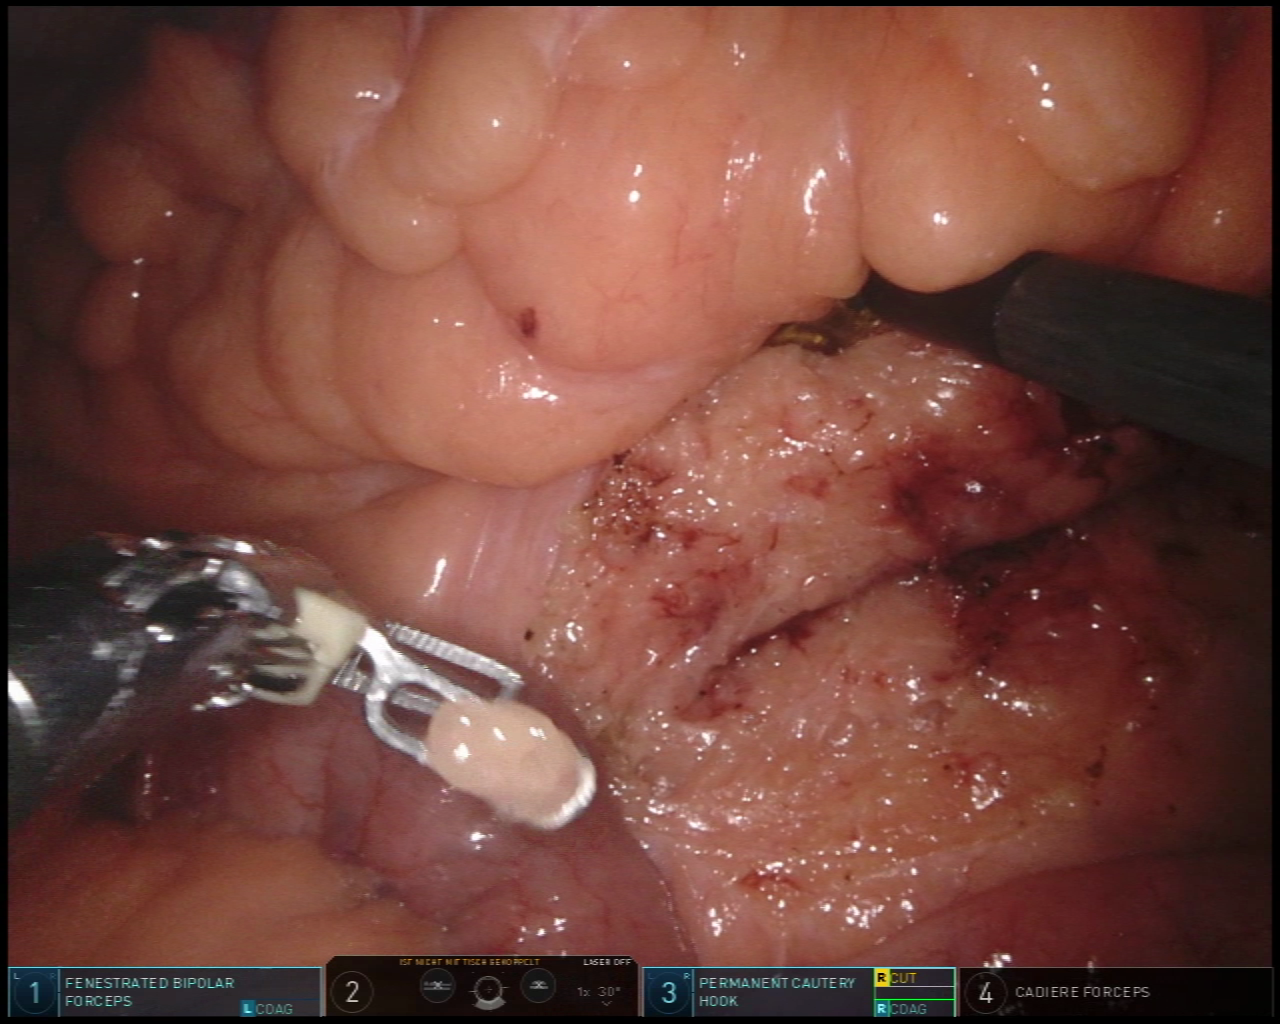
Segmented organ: small_intestine
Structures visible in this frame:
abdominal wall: no
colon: no
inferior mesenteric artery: no
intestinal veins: no
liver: no
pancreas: no
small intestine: yes
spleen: no
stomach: no
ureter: no
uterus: no
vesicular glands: no